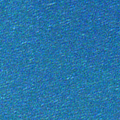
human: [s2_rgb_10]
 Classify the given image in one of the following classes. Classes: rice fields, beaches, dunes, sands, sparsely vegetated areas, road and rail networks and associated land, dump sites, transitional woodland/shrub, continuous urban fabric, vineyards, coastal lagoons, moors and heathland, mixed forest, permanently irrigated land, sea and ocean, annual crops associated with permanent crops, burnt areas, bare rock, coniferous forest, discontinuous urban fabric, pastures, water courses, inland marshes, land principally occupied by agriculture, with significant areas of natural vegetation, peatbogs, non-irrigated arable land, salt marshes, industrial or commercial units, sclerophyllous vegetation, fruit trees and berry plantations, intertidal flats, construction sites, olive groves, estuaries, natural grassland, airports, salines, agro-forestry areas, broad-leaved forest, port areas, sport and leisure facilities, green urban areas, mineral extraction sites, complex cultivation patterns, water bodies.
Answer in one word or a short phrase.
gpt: sea and ocean